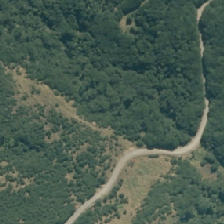
Land cover: low_producing_grassland